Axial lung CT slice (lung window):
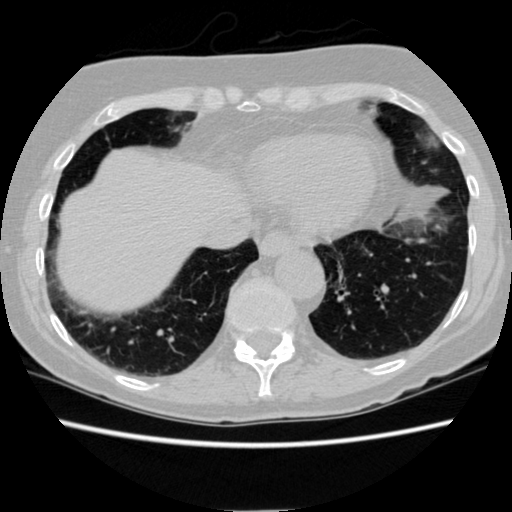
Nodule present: no